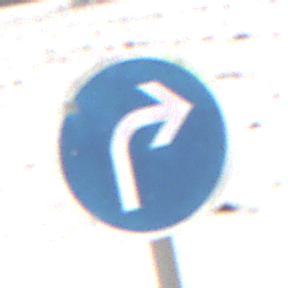
Verkehrszeichen: VorgeschriebeneFahrtrichtungRechts
Umgebung: Outdoor, Nature
Tageszeit: MorningAfternoon
Wetter: Overcast
Licht: Natural
Jahreszeit: Winter
Kontrast: LowContrast